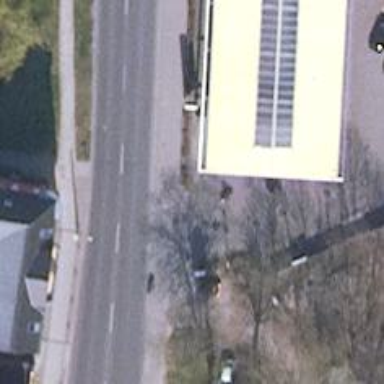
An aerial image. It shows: Service road leading to fuel station.